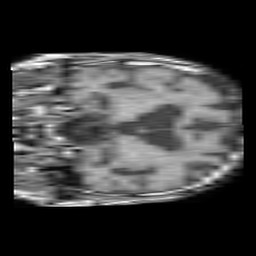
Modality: T1w
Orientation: coronal
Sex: female
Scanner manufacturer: philips
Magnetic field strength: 1.5 T
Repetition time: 0.1747 s
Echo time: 0.001784 s